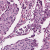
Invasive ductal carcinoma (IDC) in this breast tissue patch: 1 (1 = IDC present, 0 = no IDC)